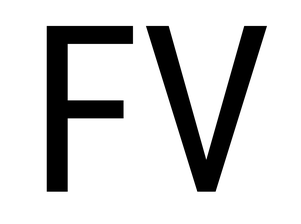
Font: Roboto_Condensed_Regular